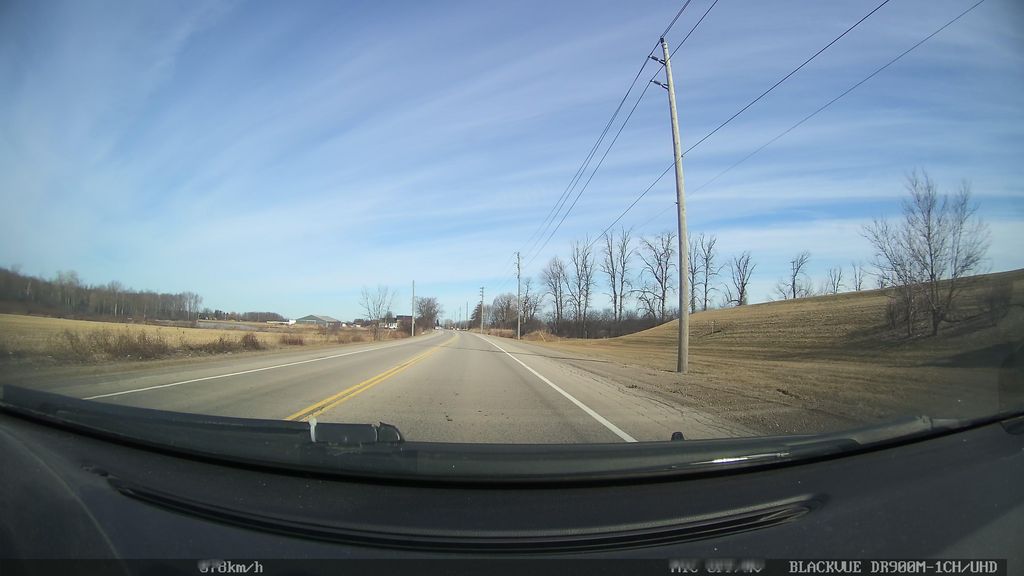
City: kitchener-waterloo